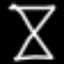
Label: hourglass